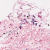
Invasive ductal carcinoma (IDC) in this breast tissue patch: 0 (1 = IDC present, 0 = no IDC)